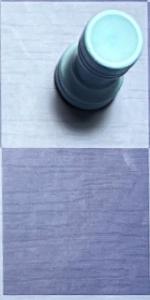
Label: Empty